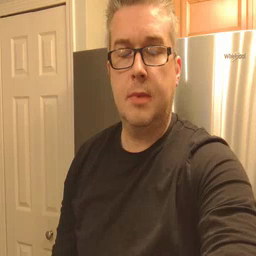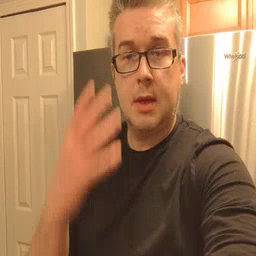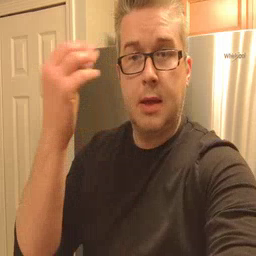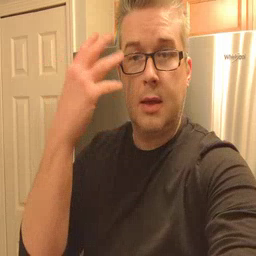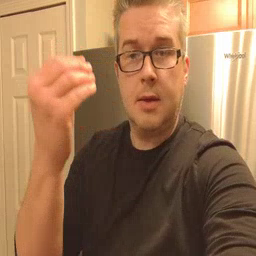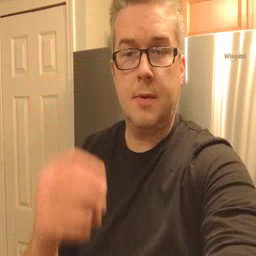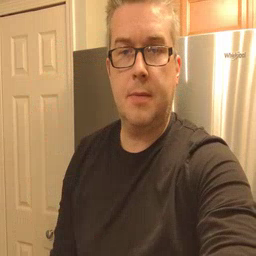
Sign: outside